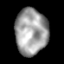
Tissue: lung
Cell type: Epithelial cells
Senescence score: 0.2073
Nuclear area (px): 1470
Mean DAPI intensity: 159.153